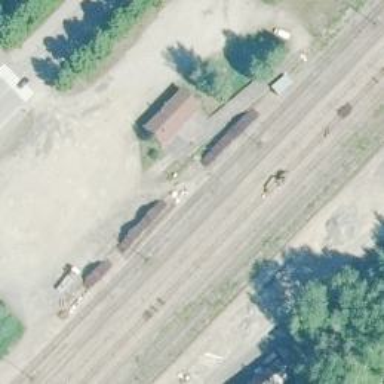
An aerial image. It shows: Railway track classified as B1.